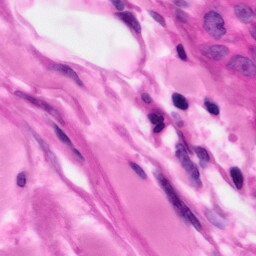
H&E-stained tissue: Pancreatic